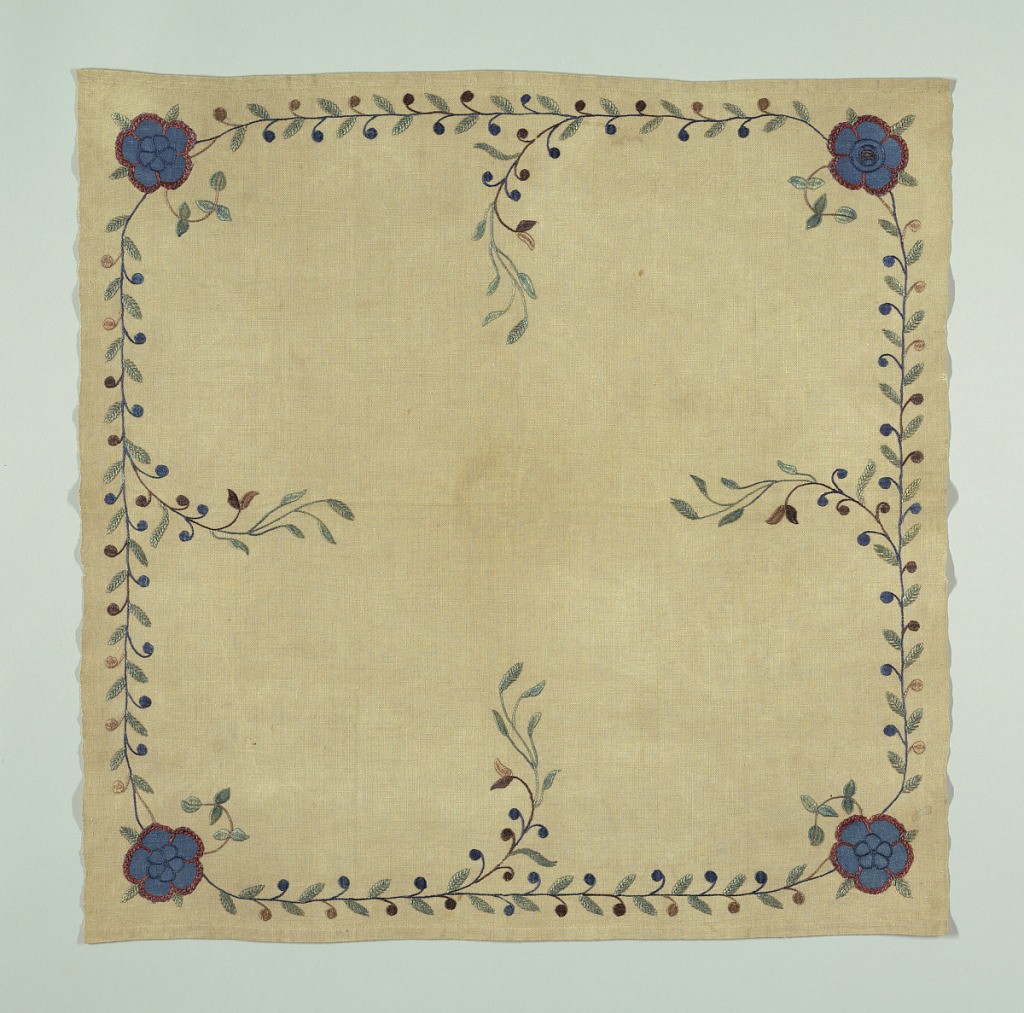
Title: Table mat
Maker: Deerfield Society of Blue and White Needlework, Deerfield, Massachusetts, USA, 1896–1926
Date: ca. 1910
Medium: linen Technique: embroidery on plain weave
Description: Square table mat in undyed linen with an embroidered border. A vine with brown and blue berries appears on each side, and a blue flower is embroidered in each corner.  A signature "D" is embroidered in the flower in the lower right corner.